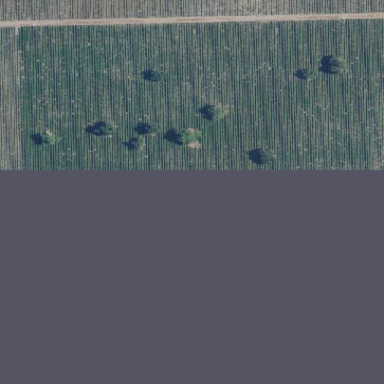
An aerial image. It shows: Vineyard with grape crops.